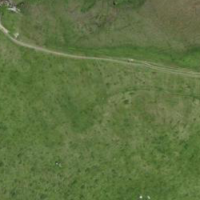
EUNIS habitat code: 26
Species observed at this site:
Rumex alpinus